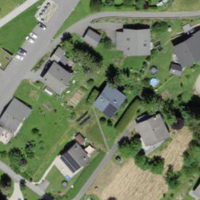
EUNIS habitat code: 55
Species observed at this site:
Geranium pyrenaicum